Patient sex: M
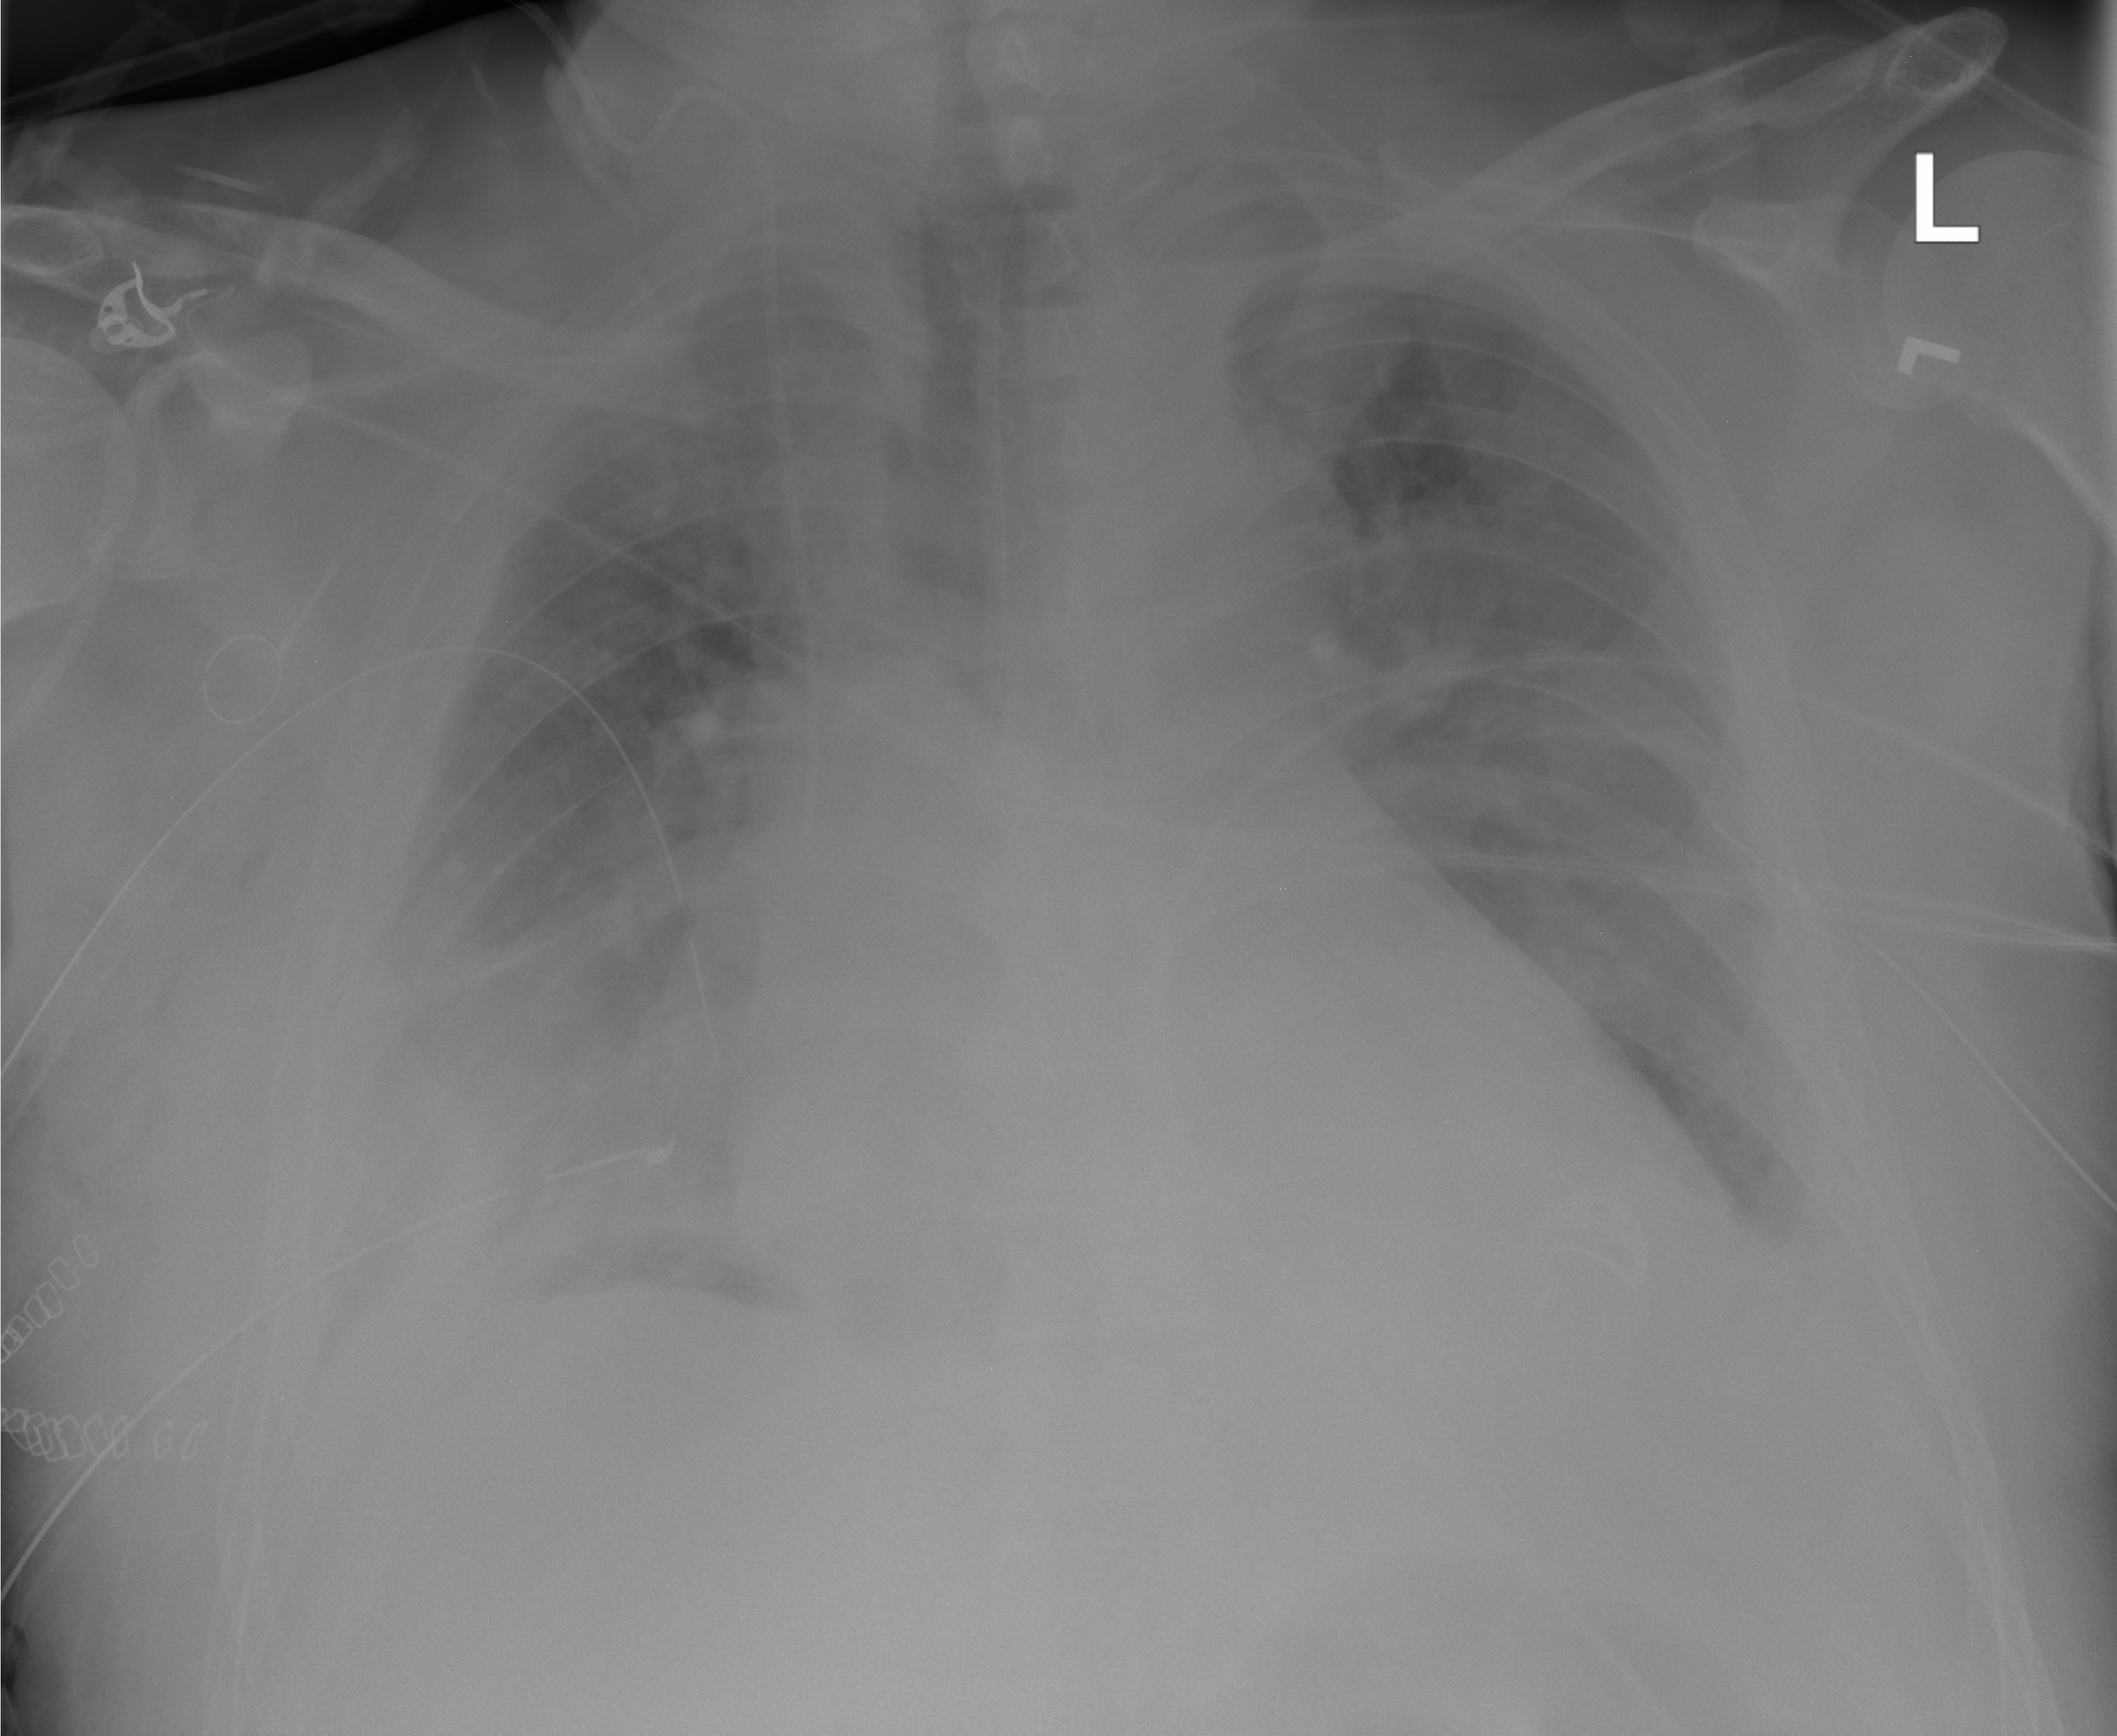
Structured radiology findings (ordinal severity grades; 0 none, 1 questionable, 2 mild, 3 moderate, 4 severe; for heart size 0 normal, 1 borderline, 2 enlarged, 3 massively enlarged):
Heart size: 2
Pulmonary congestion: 2
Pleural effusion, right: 3
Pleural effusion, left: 2
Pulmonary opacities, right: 2
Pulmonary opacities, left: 2
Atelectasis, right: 2
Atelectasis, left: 2